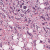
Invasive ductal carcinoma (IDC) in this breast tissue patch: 1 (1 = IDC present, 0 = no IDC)